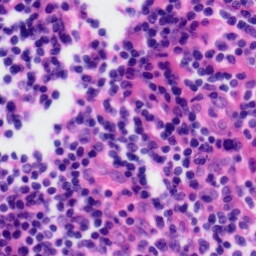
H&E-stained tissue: Tonsil